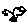
Label: bird